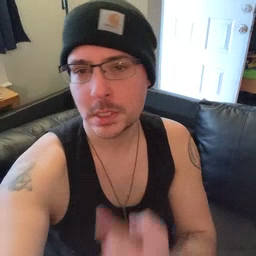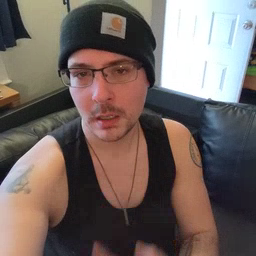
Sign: tongue